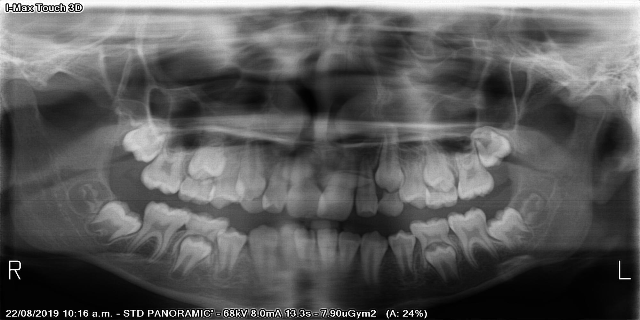
adult